Field crop: maize
Growth stage: 2
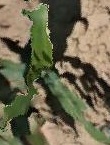
Species: maize